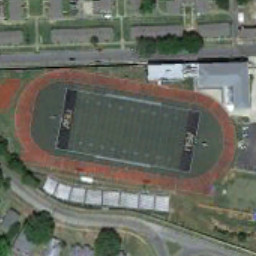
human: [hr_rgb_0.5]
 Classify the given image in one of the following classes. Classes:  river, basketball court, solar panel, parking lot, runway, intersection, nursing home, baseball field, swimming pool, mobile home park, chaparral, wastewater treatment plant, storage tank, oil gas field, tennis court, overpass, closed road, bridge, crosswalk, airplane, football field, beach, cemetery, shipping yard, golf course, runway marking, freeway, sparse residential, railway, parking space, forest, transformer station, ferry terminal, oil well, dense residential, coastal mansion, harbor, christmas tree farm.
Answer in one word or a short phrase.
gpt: football field